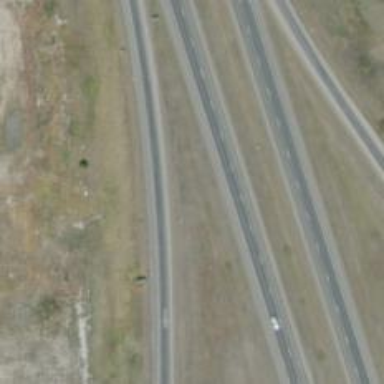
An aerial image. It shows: Motorway link.